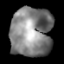
Tissue: lung
Cell type: T cells
Senescence score: 0.2374
Nuclear area (px): 2032
Mean DAPI intensity: 131.806